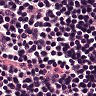
Metastatic tissue present: no